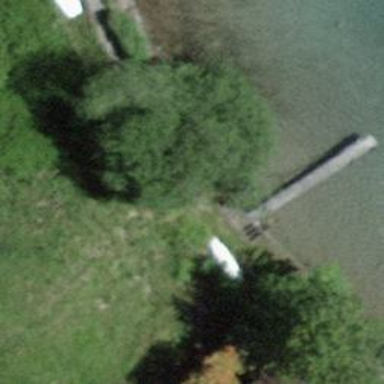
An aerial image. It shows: Man-made pier.